Question: I have SSL CERTIFICATE, PRIVATE KEY and SSLCertificateChain CERTIFICATE as follows:
- SSL CERTIFICATE:-----BEGIN CERTIFICATE-----certificate here-----END CERTIFICATE------ PRIVATE KEY:-----BEGIN RSA PRIVATE KEY-----key here-----END RSA PRIVATE KEY------ SSLCertificateChain CERTIFICATE:-----BEGIN CERTIFICATE-----SSLCertificateChain here-----END CERTIFICATE------ I have saved certificate in SSLCertificateFile.crt, key in
SSLCertificateKeyFile.key and SSLCertificateChain certificate in
SSLCertificateChainFile.crt. All the three files are saved at
/opt/tomcat/conf/ - In /opt/tomcat/conf/server.xml modified the connector as:
<Connector executor="tomcatThreadPool" scheme="https" secure="true"
port="443" protocol="HTTP/1.1"
connectionTimeout="20000" redirectPort="8443" acceptCount="100" SSLEnabled="true"
maxConnections="100000" SSLCertificateFile="/opt/tomcat/conf/SSLCertificateFile.cert"
SSLCertificatKeyFile="/opt/tomcat/conf/SSLCertificateKeyFile.key"
SSLCertificateChainFile="/opt/tomcat/conf/SSLCertificateChainFile.cert"
SSLProtocol="TLSv1"/>
I've restarted the tomcat server, <URL> show the error "SSL Certificate is not trusted" as shown in the image.

Is there anything wrong in file extensions or the connetcor?
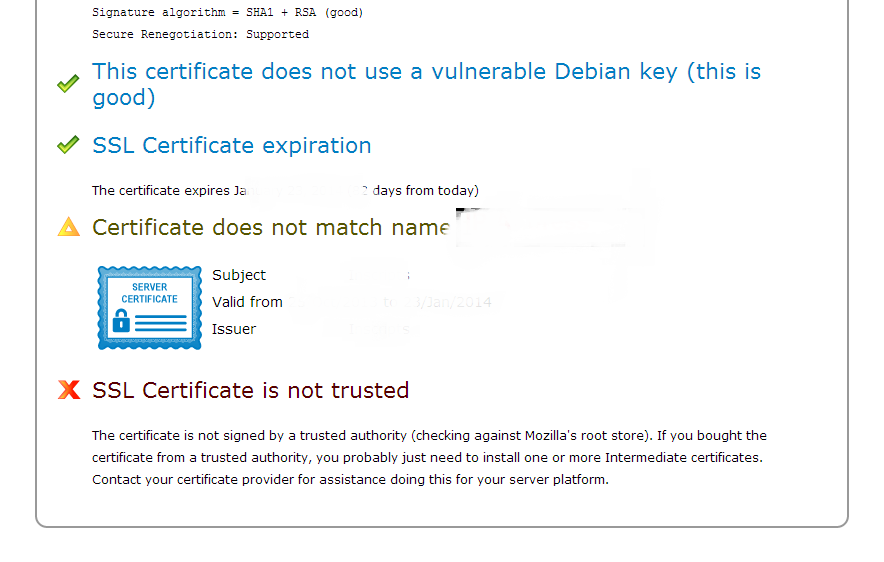
Answer: You've blanked out the information that would be required to give you the definitive answer:
"Certificate does not match name" means that you have a certificate for one server name, but access it as another server - this could be as simple as accessing "www.example.com" as "example.com" if the certificate is only valid for "www.example.com"
The "not trusted" points either again to the mismatch, but more likely you have a self-signed certificate? You don't mention where you got the certificate from, only that you have it. By going directly to your server (not to digicert) you probably will get the same mismatch.
Even if you got the certificate from a certification authority, make sure that it indeed is trusted. I've seen "demo" certificates (or "class 0" certificates) which were issued to demonstrate the ease of certification, but without any identity check free of charge. Those class 0 certificates are not trusted. Typically you'll need to pay some money for a trusted certificate to some certification agency.
I assume the server is visible on the internet (otherwise digicert won't see it), so if you would share the address, it would be easy to point you to the actual root cause. You can also inspect the certificate, e.g. with Firefox: This is offered through a dialog that opens from the button on the "not trusted" warning page.